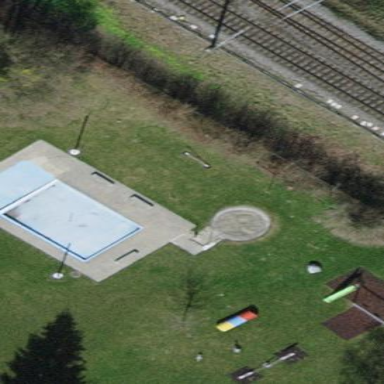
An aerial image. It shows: Swimming pool located in leisure land.